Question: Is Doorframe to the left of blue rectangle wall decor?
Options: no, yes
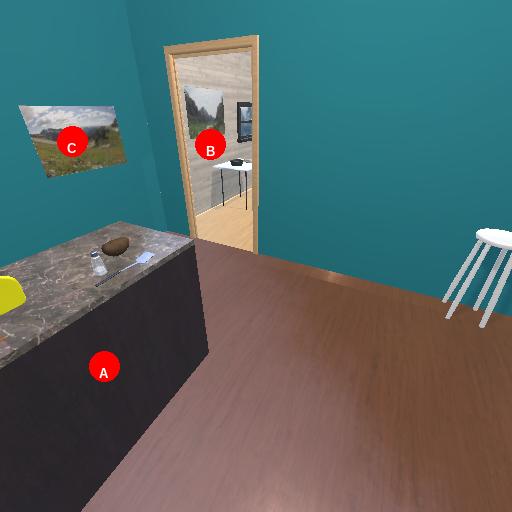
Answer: no